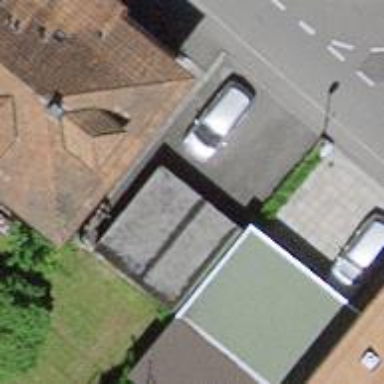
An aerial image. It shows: Garage building.